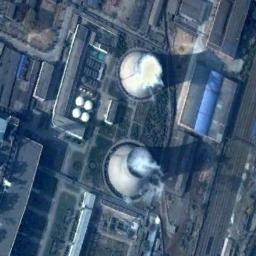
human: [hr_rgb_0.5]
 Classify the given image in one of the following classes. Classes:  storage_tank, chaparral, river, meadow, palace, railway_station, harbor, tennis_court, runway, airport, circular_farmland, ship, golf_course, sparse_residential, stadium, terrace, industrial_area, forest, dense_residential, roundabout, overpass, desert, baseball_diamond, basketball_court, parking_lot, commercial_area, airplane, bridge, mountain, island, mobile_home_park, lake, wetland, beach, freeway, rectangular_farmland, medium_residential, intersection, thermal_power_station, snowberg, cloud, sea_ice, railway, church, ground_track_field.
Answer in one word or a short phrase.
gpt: thermal_power_station